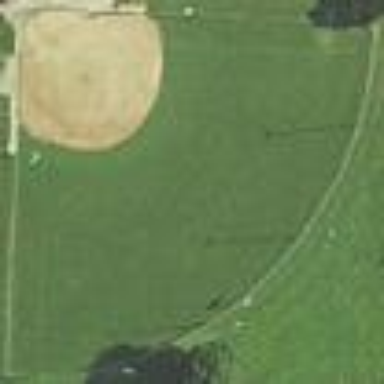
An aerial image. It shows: Baseball pitch for leisure and sports activities.